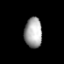
Tissue: prostate
Cell type: T cells
Senescence score: 0.6882
Nuclear area (px): 520
Mean DAPI intensity: 164.819